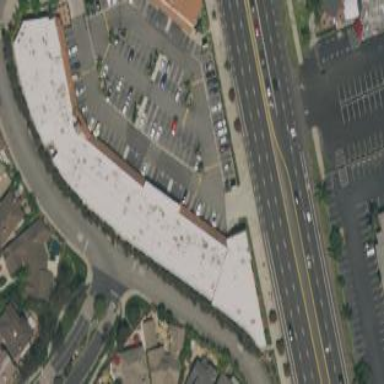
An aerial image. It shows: Retail building.